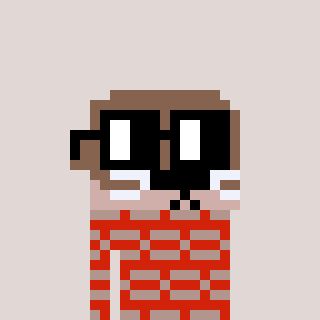
a pixel art character with square black glasses, a otter-shaped head and a red-colored body on a warm background